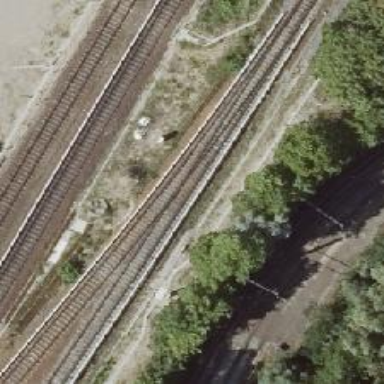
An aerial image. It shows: Light rail railway line with electrified rails.